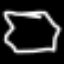
Label: octagon